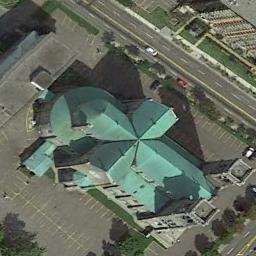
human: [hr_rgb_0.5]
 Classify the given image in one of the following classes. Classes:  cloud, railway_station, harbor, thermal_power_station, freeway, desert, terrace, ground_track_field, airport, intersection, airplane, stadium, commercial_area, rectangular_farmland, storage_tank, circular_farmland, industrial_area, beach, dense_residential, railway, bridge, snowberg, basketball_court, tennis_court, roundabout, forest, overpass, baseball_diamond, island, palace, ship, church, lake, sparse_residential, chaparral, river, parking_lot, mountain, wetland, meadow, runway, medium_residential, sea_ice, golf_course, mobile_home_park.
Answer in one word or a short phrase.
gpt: church